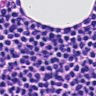
Metastatic tissue present: no